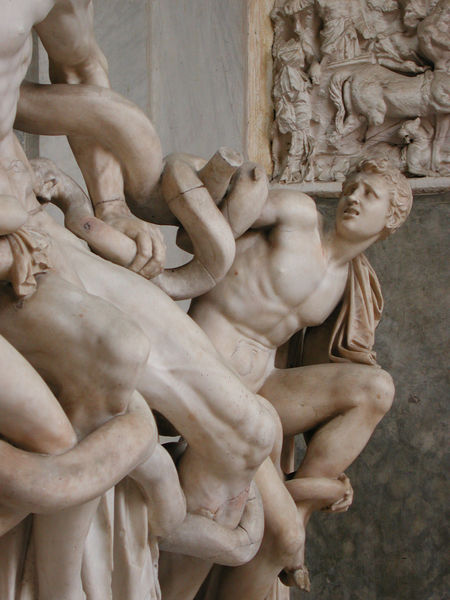
Titel: Laokoon-Gruppe
Künstler: Hagesandros
Institution: Rom, Palazzi Vaticani, Museo Pio-Clementino
Schlagwörter: hand, kampf, mann, nackt, ausschnitt, brust, finger, marmor, männer, nase, tuch, arm, falten, gesicht, stein, haare, vater, skulptur, beine, relief, angst, detail, muskeln, plastik, junge, knie, antike, knabe, schlange, jüngling, schmerz, schlangen, vatikan, museum, david, sohn, söhne, mamor, michelangelo, sehnen, diskurs, laokoon, laookon, winkelmann, befreien, h, laokon, batikan